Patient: sex M, age 47
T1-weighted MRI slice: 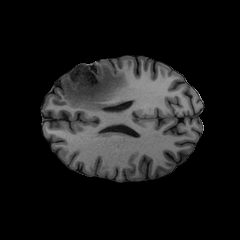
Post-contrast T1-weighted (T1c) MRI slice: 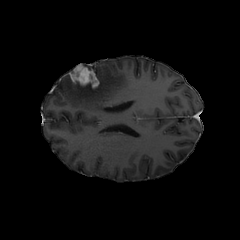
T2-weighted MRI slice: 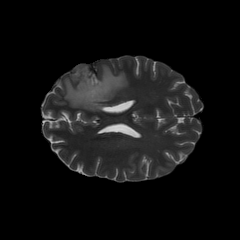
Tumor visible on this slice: yes
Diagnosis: Glioblastoma, IDH-wildtype
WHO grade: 4